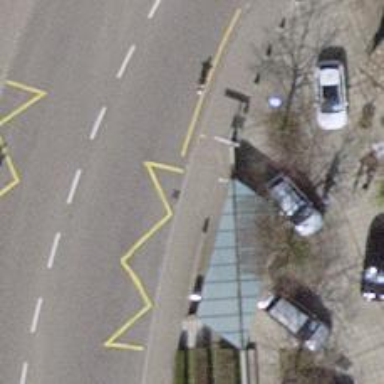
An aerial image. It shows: Bus stop with platform for public transport.